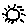
Label: sun